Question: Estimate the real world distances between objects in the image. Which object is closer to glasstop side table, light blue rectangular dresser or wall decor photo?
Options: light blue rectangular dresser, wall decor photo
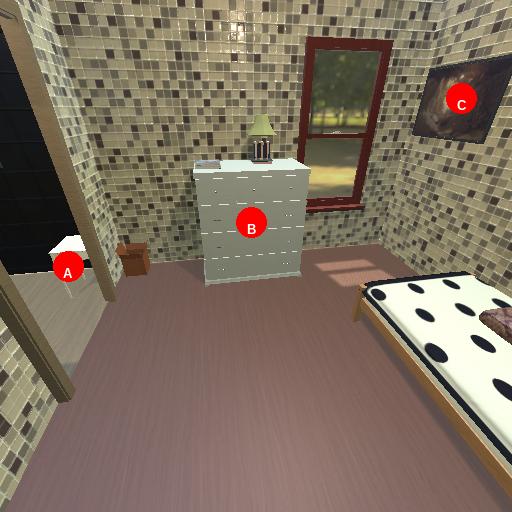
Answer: light blue rectangular dresser